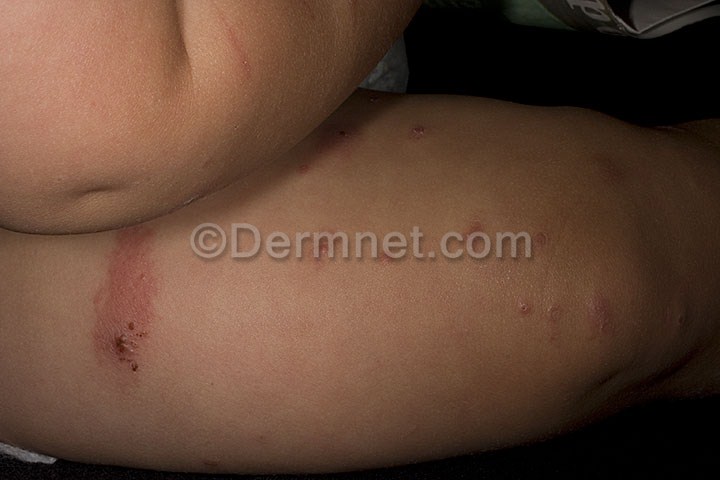
Disease: Exanthems and Drug Eruptions